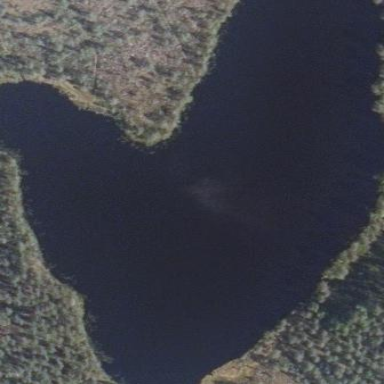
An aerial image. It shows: Lake with natural water.